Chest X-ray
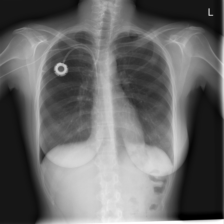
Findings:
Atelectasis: negative
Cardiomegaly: negative
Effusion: negative
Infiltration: negative
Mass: negative
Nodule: negative
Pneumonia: negative
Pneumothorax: negative
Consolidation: negative
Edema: negative
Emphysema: negative
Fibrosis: negative
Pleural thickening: negative
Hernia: negative